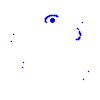
Particle: pion